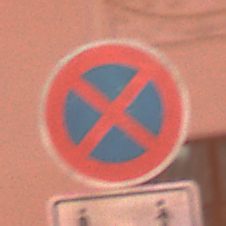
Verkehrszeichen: AbsolutesHalteverbot
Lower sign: CarsharingfahrzeugeFrei
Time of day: Night
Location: Outdoor (Urban)
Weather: Overcast
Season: Winter
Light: Artificial